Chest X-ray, AP view. Patient: 46 years old, sex F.
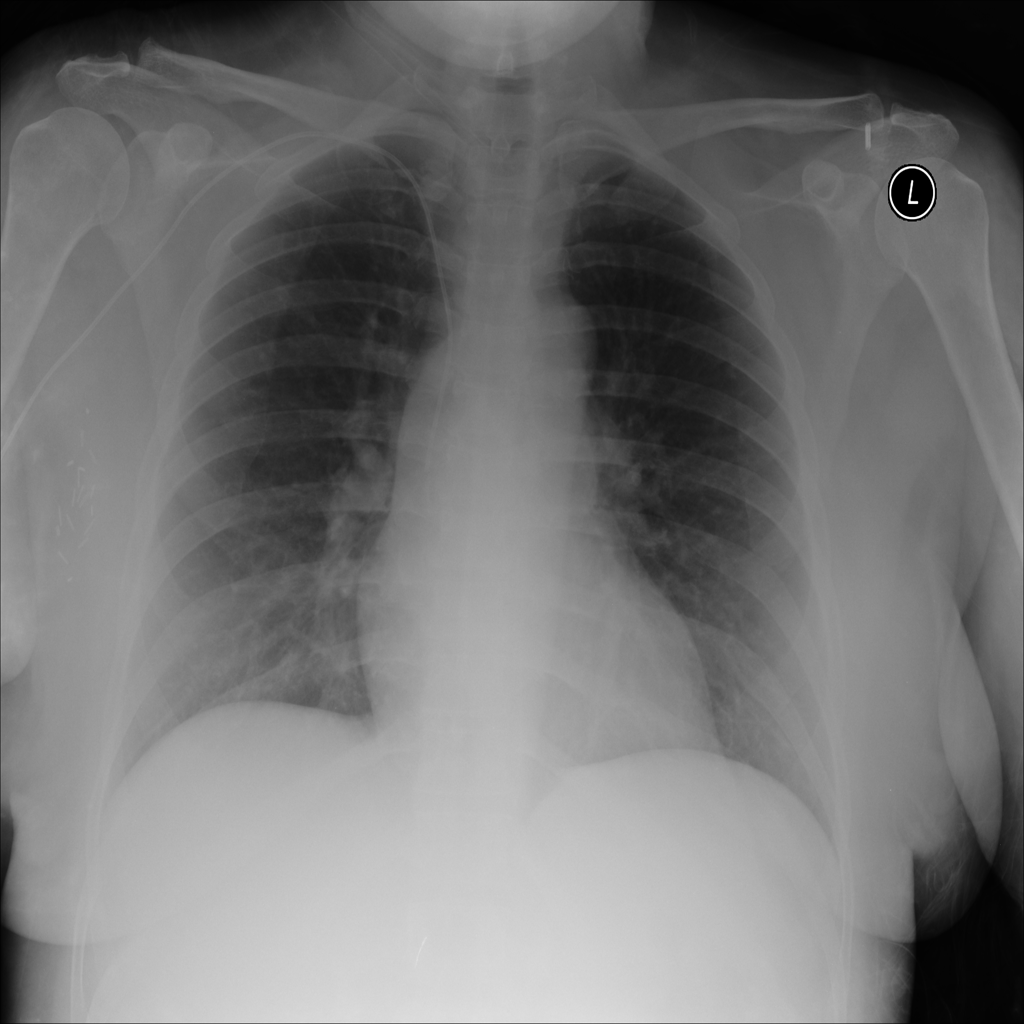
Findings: No Finding